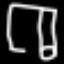
Label: pants